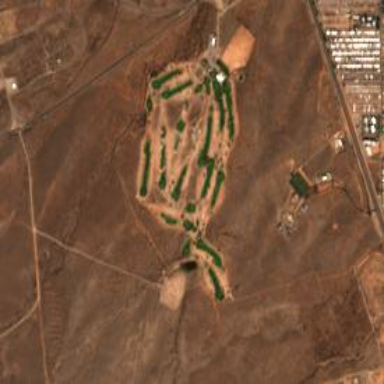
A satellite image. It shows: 18-hole golf course situated within leisure land.